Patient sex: M
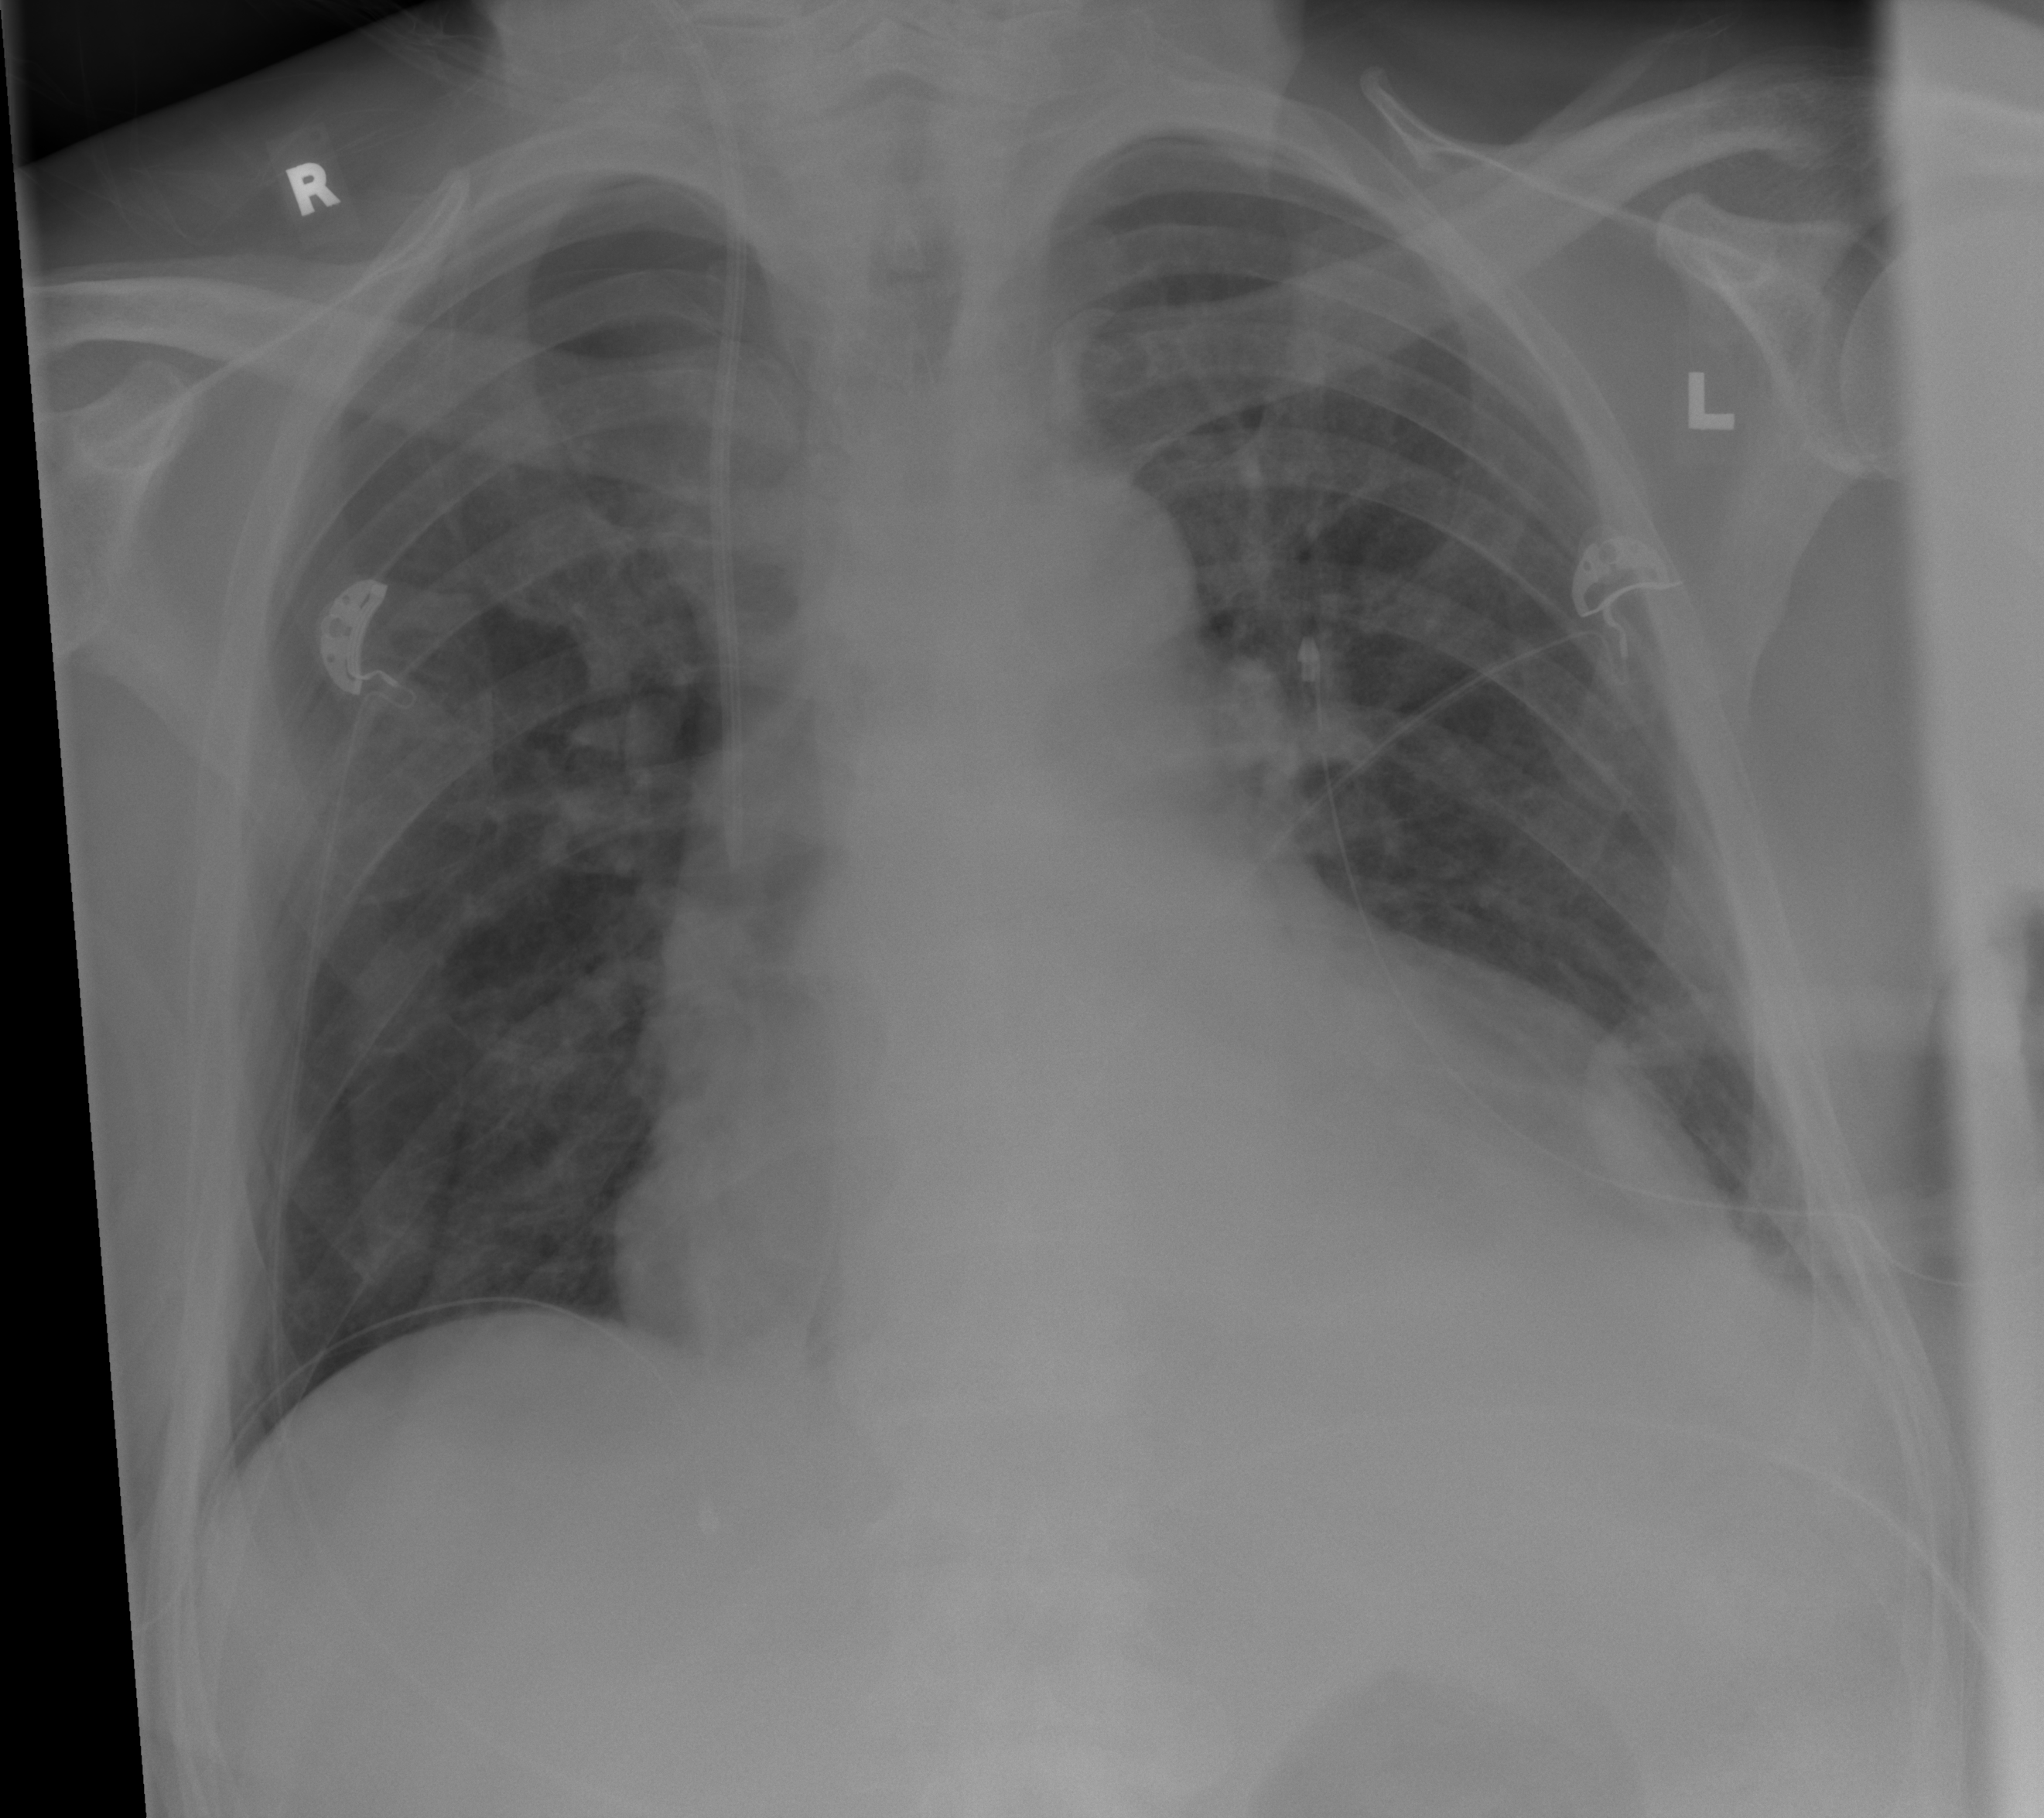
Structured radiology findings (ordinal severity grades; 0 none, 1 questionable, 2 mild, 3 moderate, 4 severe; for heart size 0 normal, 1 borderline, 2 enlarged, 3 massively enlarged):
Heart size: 3
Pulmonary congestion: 2
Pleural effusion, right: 0
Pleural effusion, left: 2
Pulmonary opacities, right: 2
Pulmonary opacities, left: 0
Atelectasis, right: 0
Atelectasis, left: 2